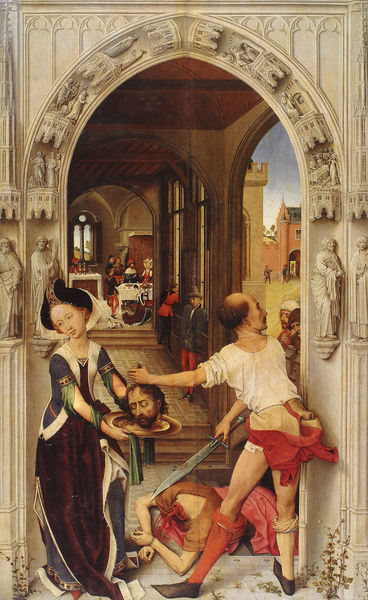
Titel: Johannes-Altar
Künstler: Rogier van Weyden
Institution: Berlin, Staatliche Museen - Preußischer Kulturbesitz
Schlagwörter: gemälde, kopf, mann, stadt, braun, fenster, frau, hut, raum, blick, dame, rot, schloss, malerei, hose, kappe, architektur, bibel, enthauptung, geköpft, herodes, hinrichtung, johannes, leiche, salome, schale, schüssel, tablett, teller, kirche, gewand, gotik, bogen, perspektive, farbe, figuren, socken, stadtansicht, strümpfe, blut, gaststätte, schwert, gastmahl, archivolten, spitzbogen, mittelalter, heilige, kopflos, knecht, johannes der täufer, folter, altniederländisch, gau, #stadt, tot#, #tisch, torbogen tür, archivoltenfiguren